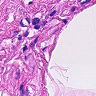
Metastatic tissue present: no